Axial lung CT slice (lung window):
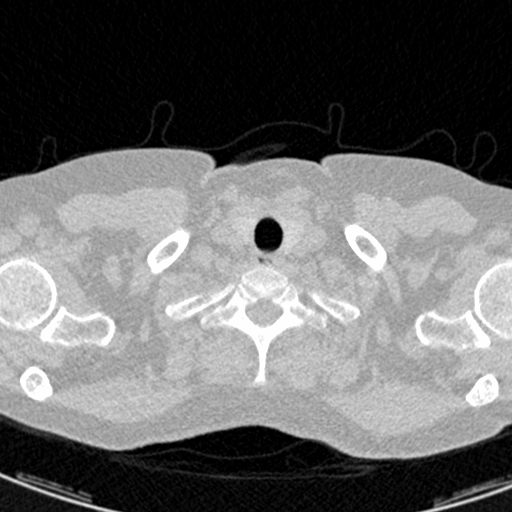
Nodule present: no